高二 · 逻辑题

$p \vee q$ 为真命题, $p \wedge q$ 为假命题, 求实数 $m$ 的取值范围.
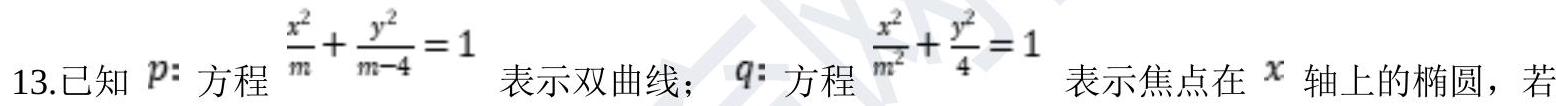
答案: 
解: $p$ 为真命题时, $m(m-4)<0,0<m<4$,

$q$ 为真命题时, $m^{2}>4, m>2$ 或 $m<-2$,

$\because p \vee q$ 为真命题, $p \wedge q$ 为假命题, $\therefore p$ 与 $q$ 一真一假,

当 $p_{\text {真, }} q_{\text {假时, } 0<m \leq 2}$, 当 $p_{\text {假, }} q_{\text {真时, }} m<-2$ 或 $m \geq 4$,

$\therefore m \in(-\infty,-2) \cup(0,2][4,+\infty)$.
解析: 答案:
解: $p$ 为真命题时, $m(m-4)<0,0<m<4$,

$q$ 为真命题时, $m^{2}>4, m>2$ 或 $m<-2$,

$\because p \vee q$ 为真命题, $p \wedge q$ 为假命题, $\therefore p$ 与 $q$ 一真一假,

当 $p_{\text {真, }} q_{\text {假时, } 0<m \leq 2}$, 当 $p_{\text {假, }} q_{\text {真时, }} m<-2$ 或 $m \geq 4$,

$\therefore m \in(-\infty,-2) \cup(0,2][4,+\infty)$.

【解析】【分析】此题考查了双曲线、粗圆的简单性质和逻辑连结词“且”“或”的应用。